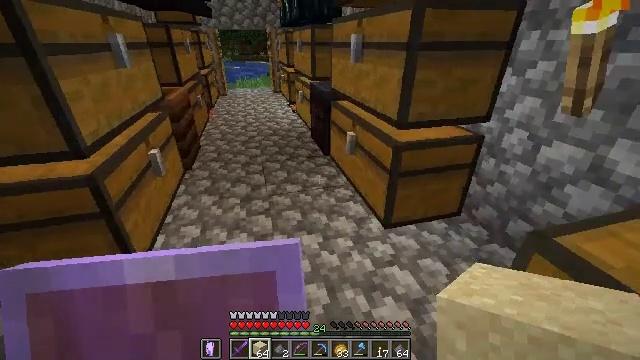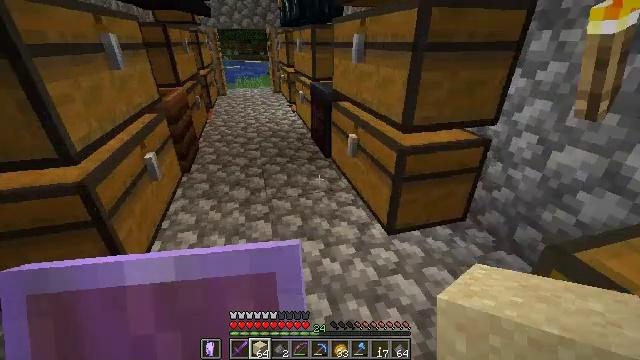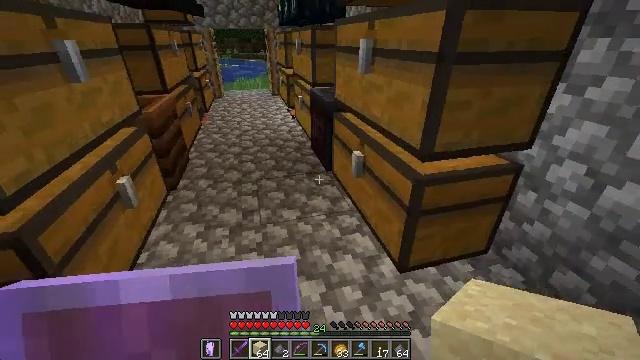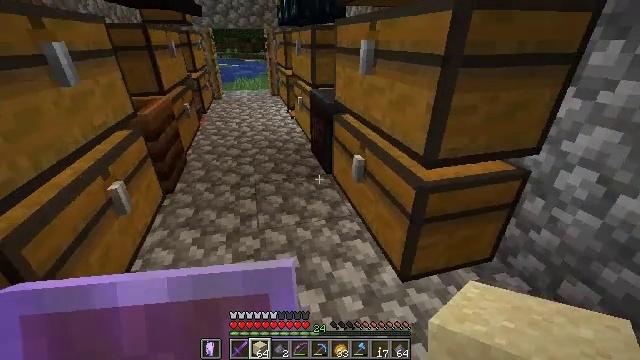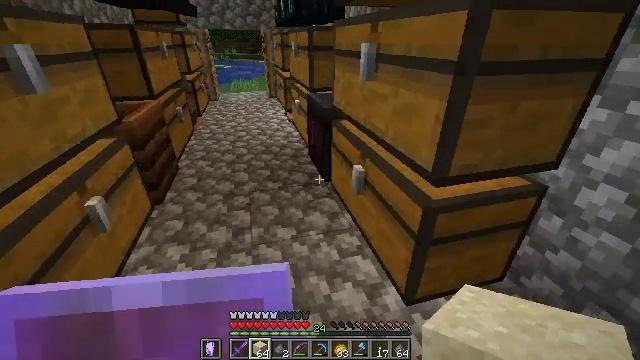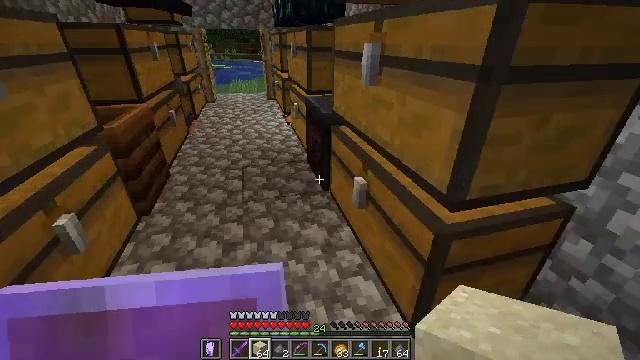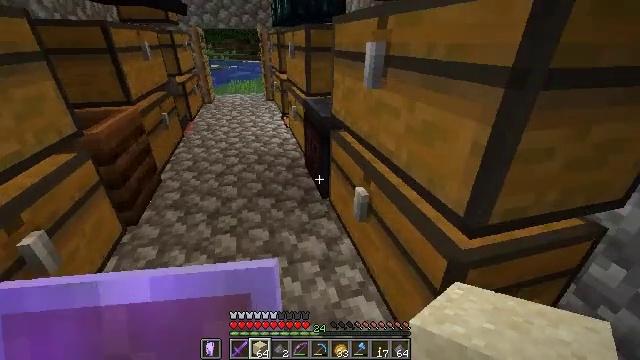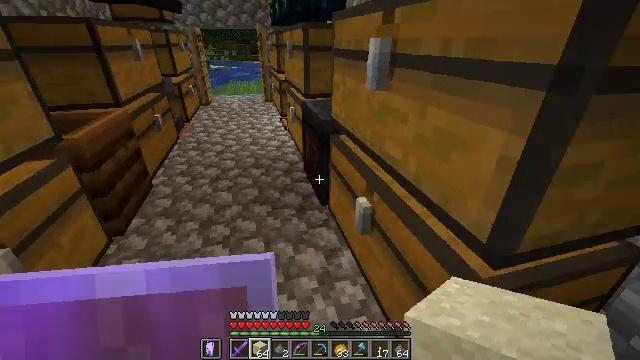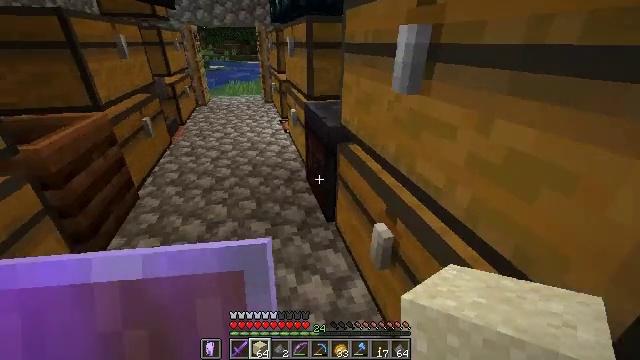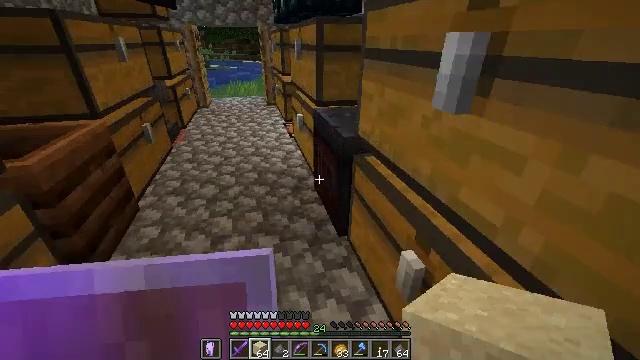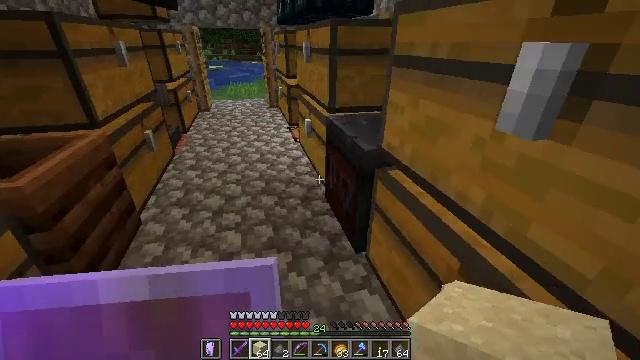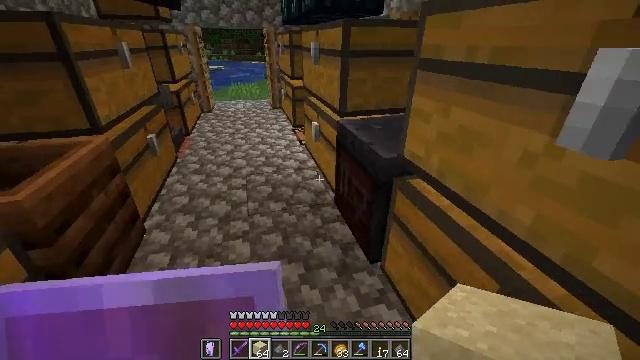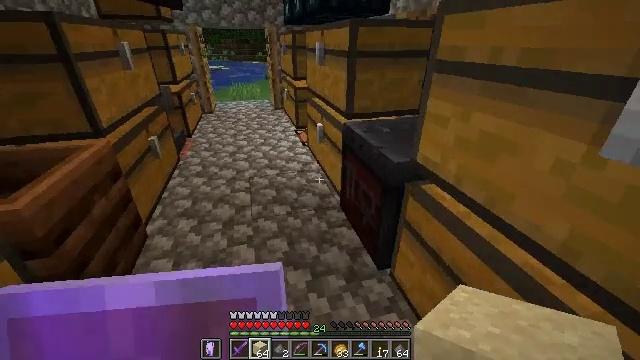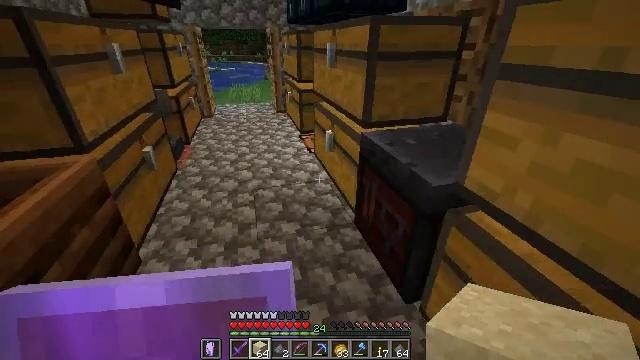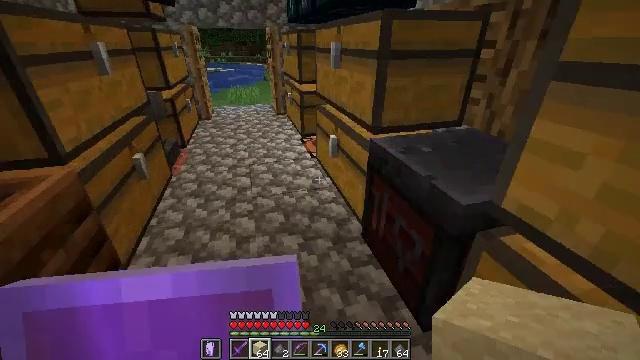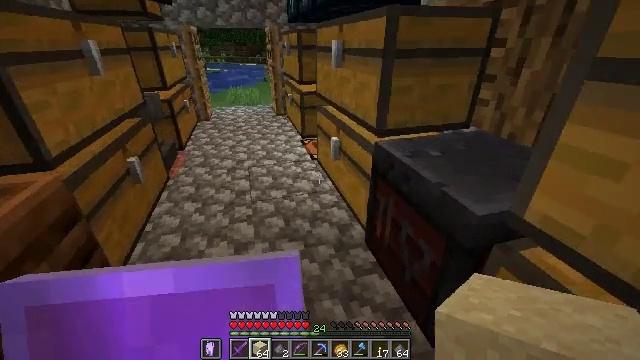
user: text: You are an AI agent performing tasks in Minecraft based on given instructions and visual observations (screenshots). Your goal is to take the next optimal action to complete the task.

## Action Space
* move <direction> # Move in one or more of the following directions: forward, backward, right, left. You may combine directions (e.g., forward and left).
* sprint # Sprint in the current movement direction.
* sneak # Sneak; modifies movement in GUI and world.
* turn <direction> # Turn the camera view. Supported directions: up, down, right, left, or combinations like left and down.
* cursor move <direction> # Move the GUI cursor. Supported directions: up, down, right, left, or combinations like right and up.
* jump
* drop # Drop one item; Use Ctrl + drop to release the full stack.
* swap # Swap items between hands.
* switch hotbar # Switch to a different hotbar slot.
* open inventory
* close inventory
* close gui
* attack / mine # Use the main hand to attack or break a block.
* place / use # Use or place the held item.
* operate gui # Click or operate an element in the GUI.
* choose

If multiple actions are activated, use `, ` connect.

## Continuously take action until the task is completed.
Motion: motion action
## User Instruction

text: Craft the TNT.
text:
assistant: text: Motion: move forward
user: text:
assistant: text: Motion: move forward
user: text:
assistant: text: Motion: move forward
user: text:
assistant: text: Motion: move forward
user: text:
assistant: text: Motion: move forward
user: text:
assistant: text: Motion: move forward
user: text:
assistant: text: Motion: move forward
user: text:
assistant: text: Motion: move forward and move left
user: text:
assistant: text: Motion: move forward and move left
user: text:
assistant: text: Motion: move forward and move left
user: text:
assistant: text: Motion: move forward and move left
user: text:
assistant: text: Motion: move forward
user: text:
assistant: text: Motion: move forward
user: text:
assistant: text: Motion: move forward
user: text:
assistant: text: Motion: move forward
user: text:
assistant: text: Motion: move forward
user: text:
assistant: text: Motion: move forward, turn right
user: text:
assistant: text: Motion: move forward, turn right and down
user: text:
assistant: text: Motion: move forward and move left, turn right and down
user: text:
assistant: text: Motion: move forward and move left, turn right and down
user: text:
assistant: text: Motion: move forward and move left, turn right and down
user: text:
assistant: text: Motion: move forward and move left, turn right and down
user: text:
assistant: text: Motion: move forward and move left, turn right and down
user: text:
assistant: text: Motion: move forward and move left, turn right
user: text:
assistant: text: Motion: move forward and move left, turn right and down
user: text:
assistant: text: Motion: move forward and move left, turn right and down
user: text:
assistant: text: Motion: move forward and move left, turn right
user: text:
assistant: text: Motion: move forward and move left, turn right
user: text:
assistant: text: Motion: move forward and move left, turn right
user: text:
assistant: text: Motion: move left, turn right